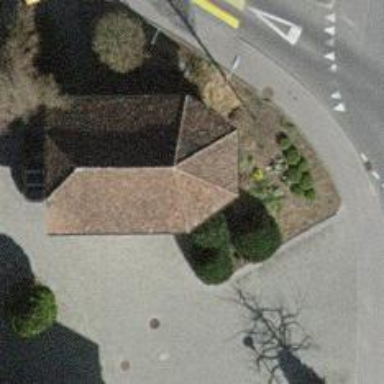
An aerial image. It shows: View of roof with edges.